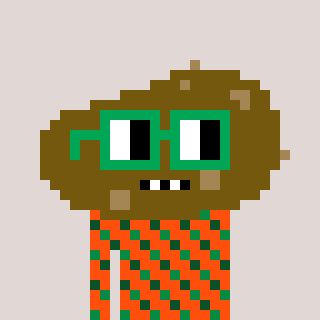
a pixel art character with square green glasses, a potato-shaped head and a orange-colored body on a warm background